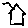
Label: house